Question: '''
SELECT 'contract_fine' AS TotalFine FROM 'contract'
NATURAL JOIN 'rented_vehicle' WHERE 'contractID' = 3;
'''
This returns rows of numbers, how would I go about adding them together, I can't seem to do it.

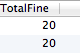
Answer: '''
SELECT SUM('contract_fine') AS TotalFine FROM 'contract'
NATURAL JOIN 'rented_vehicle' WHERE 'contractID' = 3;
'''
It's that easy.